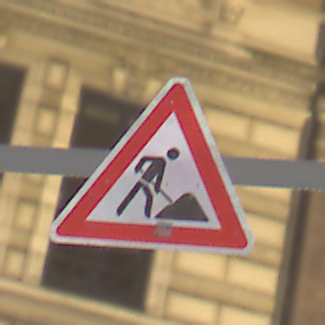
Verkehrszeichen: Arbeitsstelle
Umgebung: Outdoor, Urban
Tageszeit: Night
Wetter: Clear
Licht: Artificial
Jahreszeit: NotSpecified
Kontrast: HighContrast